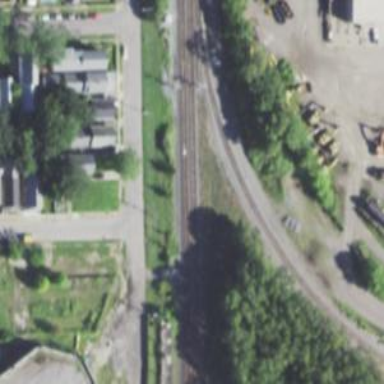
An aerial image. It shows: Railway line on embankment.